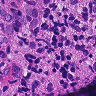
Metastatic tissue present: yes